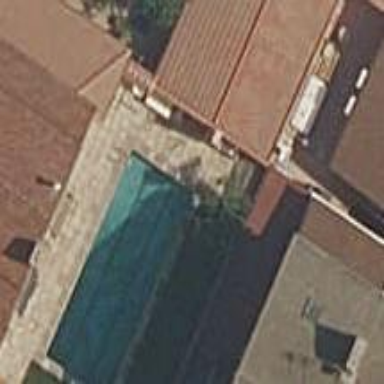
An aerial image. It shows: Swimming pool located in leisure land.